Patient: sex M, age 78
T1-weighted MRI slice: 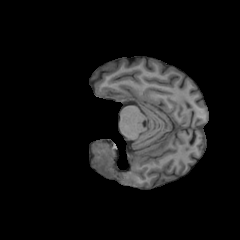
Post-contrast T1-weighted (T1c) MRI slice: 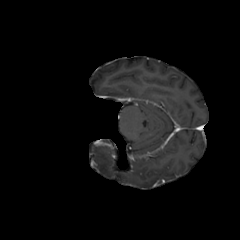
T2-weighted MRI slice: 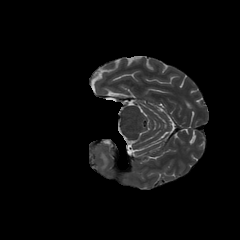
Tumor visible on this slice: yes
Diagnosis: Glioblastoma, IDH-wildtype
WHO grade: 4